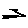
Label: bird